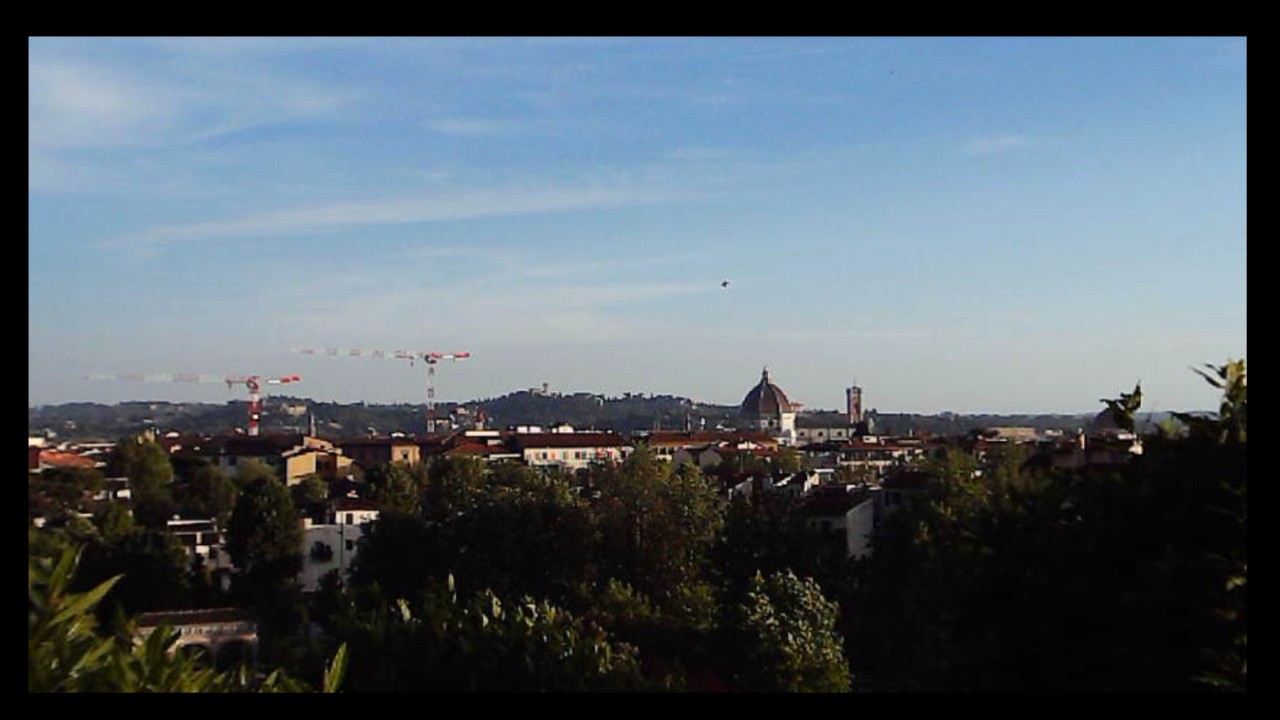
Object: Betafpv air75